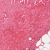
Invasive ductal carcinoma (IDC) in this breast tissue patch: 0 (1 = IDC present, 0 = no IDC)